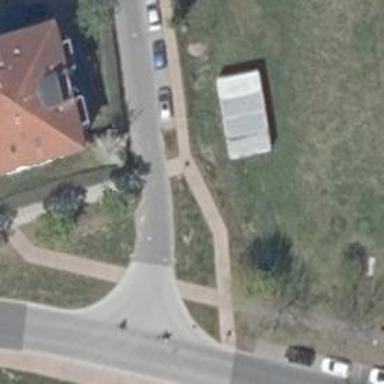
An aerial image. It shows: Residential road with asphalt surface. Sidewalk is present on the left side.